Chest X-ray. View position: AP
Patient age: 24
Patient sex: F
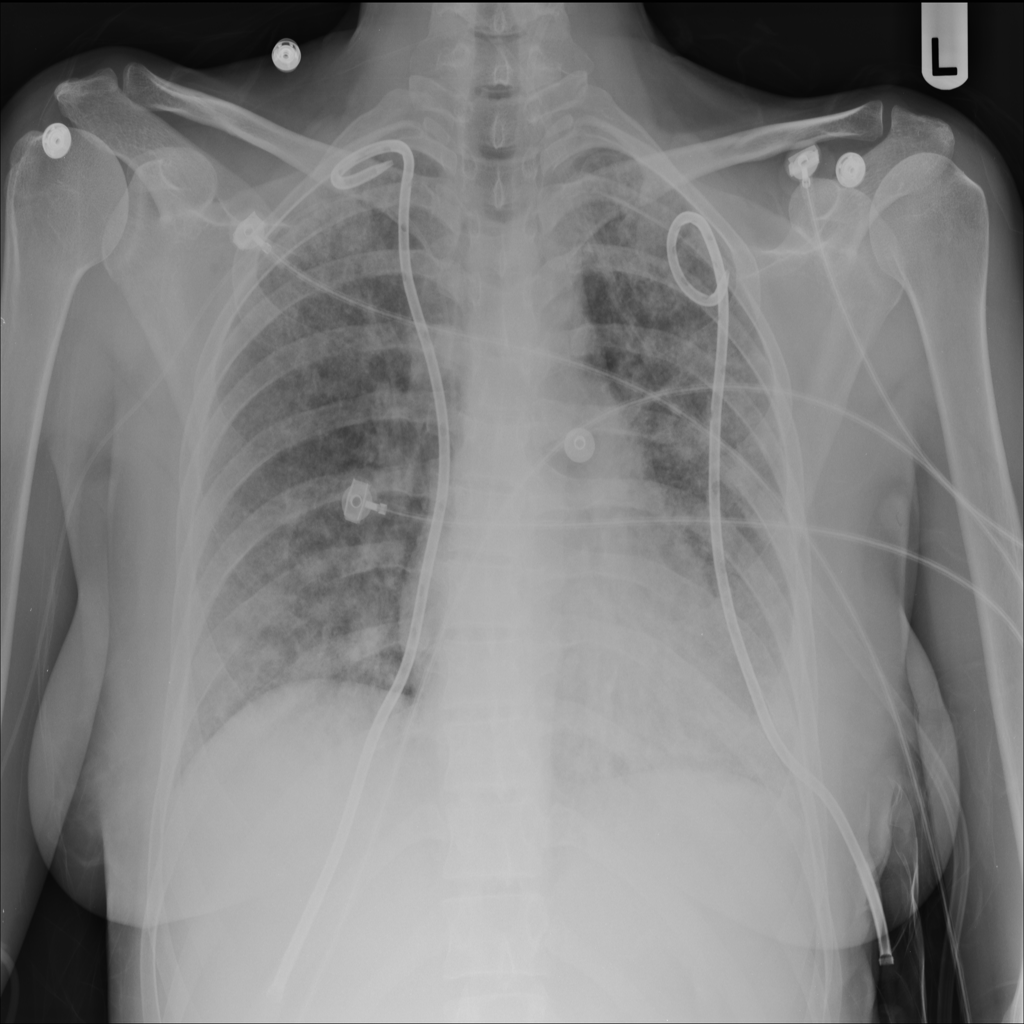
Finding: Pneumothorax